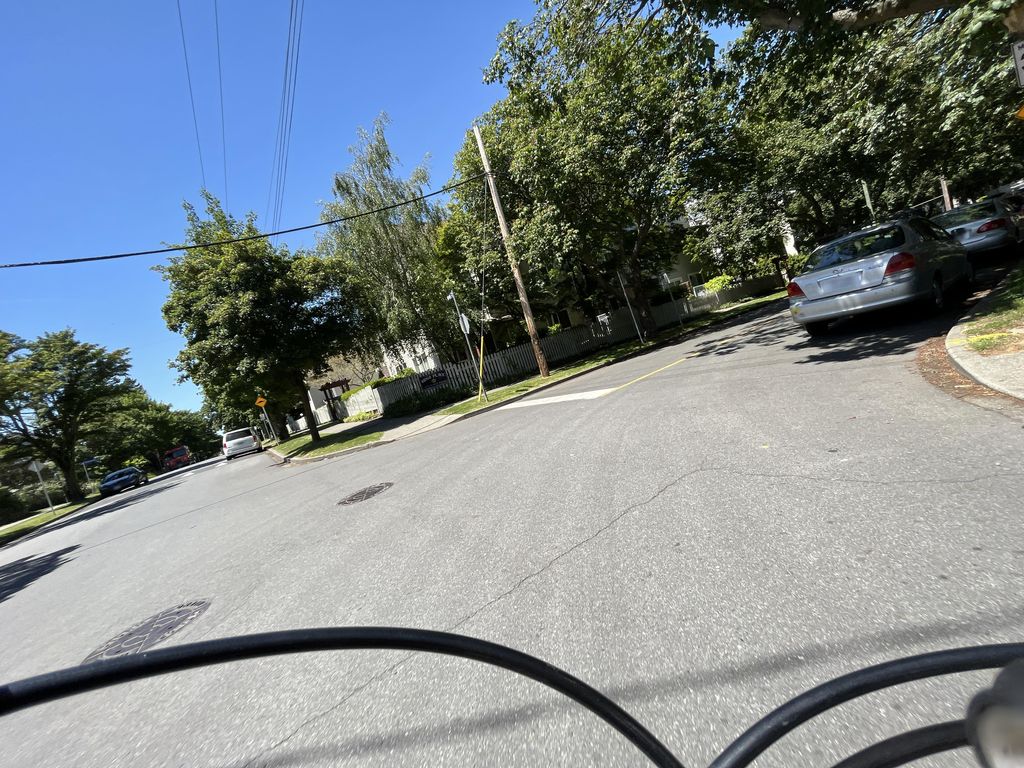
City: victoria